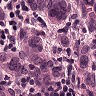
Metastatic tissue present: yes